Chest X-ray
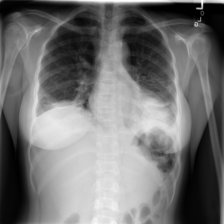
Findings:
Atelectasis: positive
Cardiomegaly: negative
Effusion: positive
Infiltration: positive
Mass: negative
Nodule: negative
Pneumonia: negative
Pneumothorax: negative
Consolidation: negative
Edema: negative
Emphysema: negative
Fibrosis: negative
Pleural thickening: negative
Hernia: negative